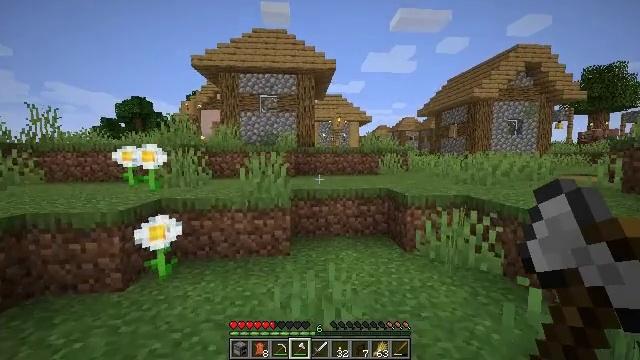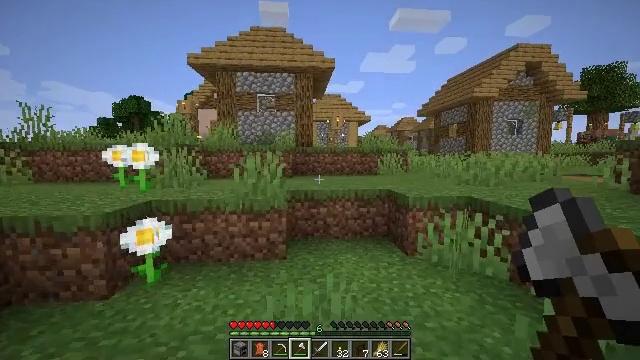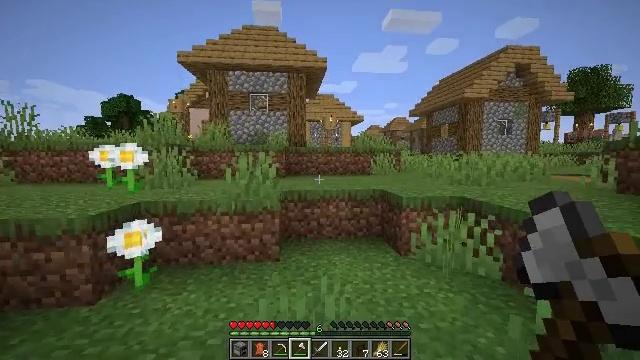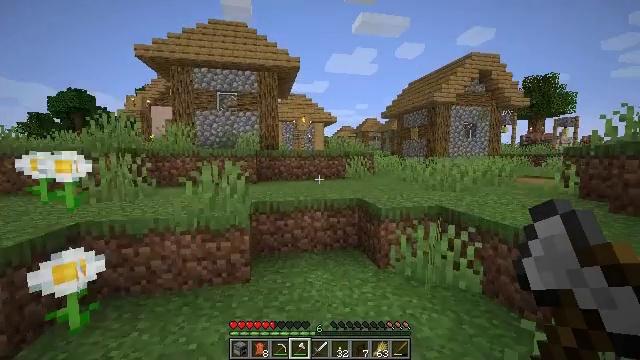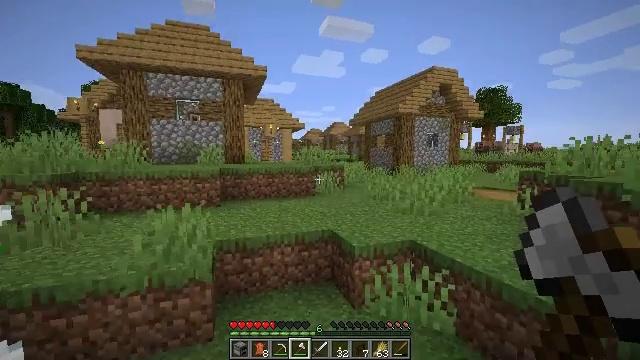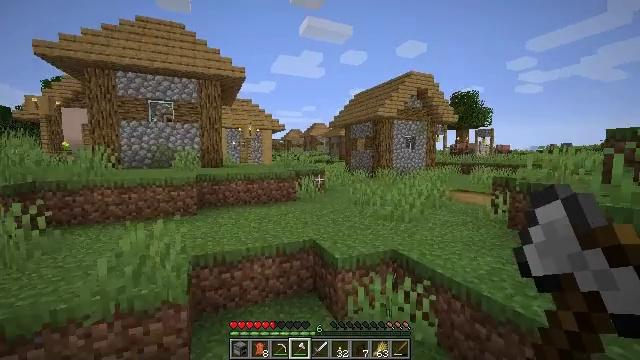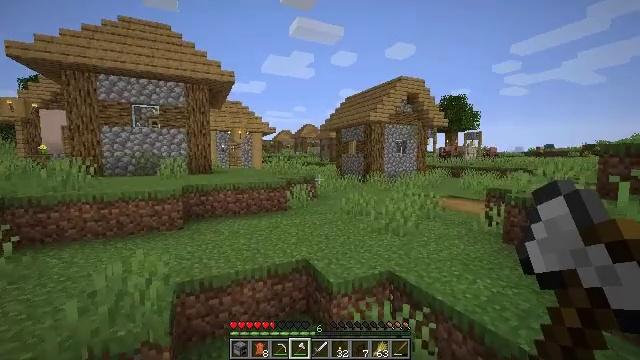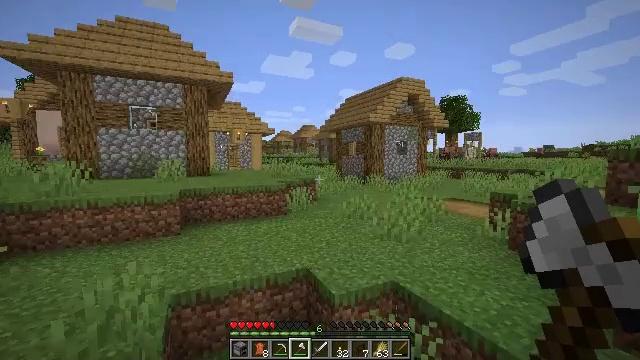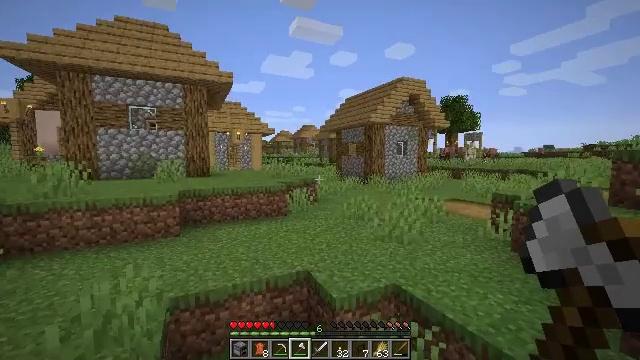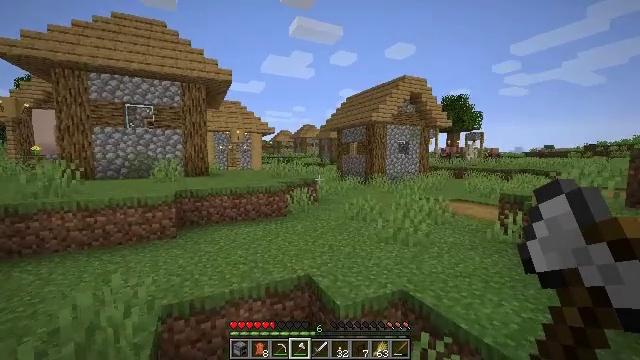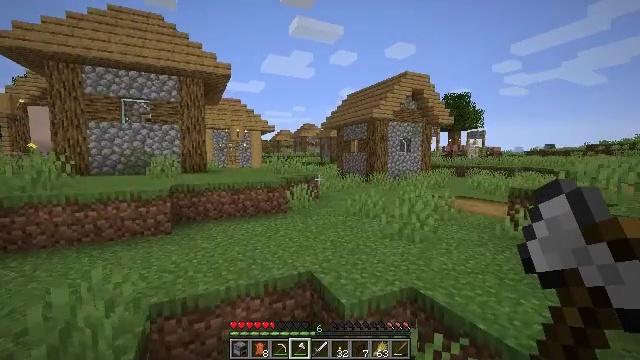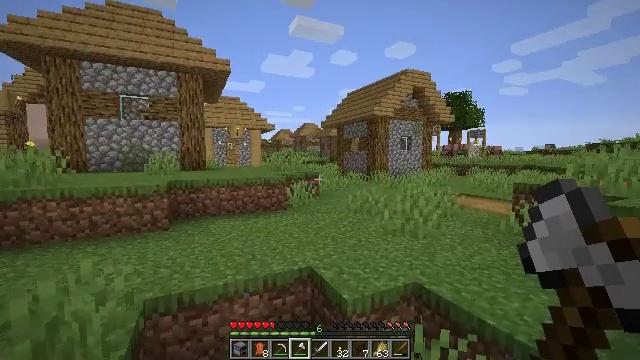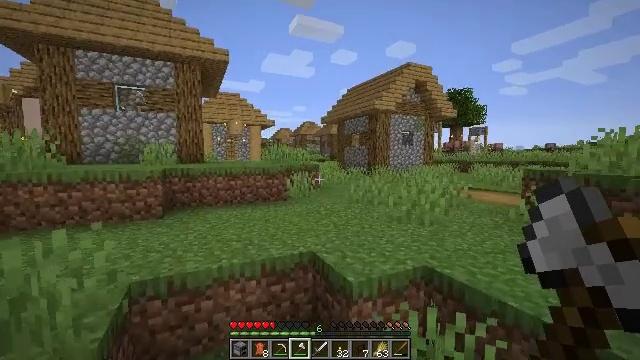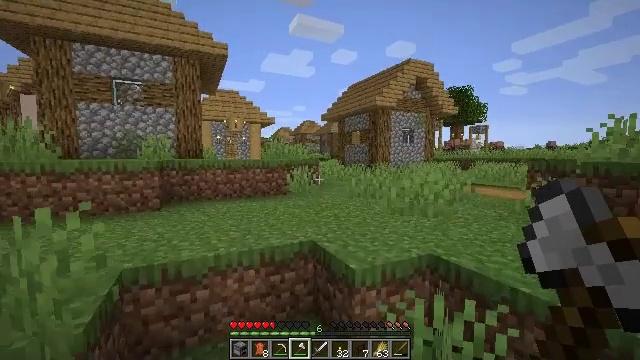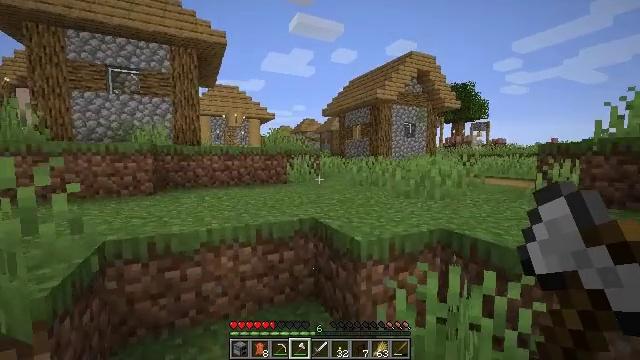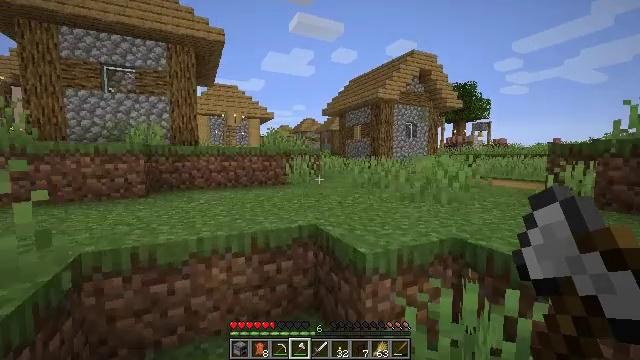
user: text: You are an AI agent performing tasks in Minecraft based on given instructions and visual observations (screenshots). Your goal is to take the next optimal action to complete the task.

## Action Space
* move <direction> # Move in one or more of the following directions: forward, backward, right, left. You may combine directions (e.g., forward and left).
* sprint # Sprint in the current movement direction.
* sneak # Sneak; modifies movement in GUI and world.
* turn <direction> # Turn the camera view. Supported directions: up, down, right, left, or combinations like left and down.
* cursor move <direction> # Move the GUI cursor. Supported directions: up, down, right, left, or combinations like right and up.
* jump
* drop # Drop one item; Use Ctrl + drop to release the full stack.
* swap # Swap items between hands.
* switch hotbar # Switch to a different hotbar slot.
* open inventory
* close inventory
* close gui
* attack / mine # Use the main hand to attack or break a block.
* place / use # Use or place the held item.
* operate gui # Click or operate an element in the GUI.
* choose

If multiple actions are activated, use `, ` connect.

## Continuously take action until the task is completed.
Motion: motion action
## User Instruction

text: Assemble the ingredients to craft a smoker.
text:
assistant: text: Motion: move forward, jump
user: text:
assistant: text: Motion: move forward, turn right, jump
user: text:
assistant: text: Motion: move forward, turn right, jump
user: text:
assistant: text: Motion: move forward, sprint, turn right, jump
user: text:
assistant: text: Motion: move forward, sprint, turn right, jump
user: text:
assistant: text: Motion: move forward, sprint, turn right, jump
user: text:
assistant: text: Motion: move forward, sprint, jump
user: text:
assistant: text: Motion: move forward, jump
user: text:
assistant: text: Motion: move forward, jump
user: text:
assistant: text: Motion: move forward, jump
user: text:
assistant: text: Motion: move forward, jump
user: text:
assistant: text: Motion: move forward, jump
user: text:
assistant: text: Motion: move forward, jump
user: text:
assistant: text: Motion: move forward, sprint, jump
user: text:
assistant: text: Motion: move forward, sprint, jump
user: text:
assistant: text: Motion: move forward, sprint, jump
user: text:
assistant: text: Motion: move forward, sprint, jump
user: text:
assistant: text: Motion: move forward, sprint, jump
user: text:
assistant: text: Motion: move forward, jump
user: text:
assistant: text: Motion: move forward, turn right, jump
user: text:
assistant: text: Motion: move forward, turn right, jump
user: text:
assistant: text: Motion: move forward, jump
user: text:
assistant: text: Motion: move forward, jump
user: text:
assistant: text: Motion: move forward, jump
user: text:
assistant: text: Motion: move forward, sprint, jump
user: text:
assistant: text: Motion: move forward, sprint, jump
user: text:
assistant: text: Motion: move forward, sprint, jump
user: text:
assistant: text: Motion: move forward, sprint, jump
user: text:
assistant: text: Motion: move forward, jump
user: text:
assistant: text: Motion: move forward, jump